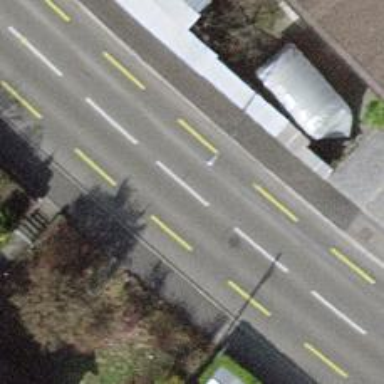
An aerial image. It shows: Tertiary road with asphalt surface. There are sidewalks on both sides and cycle lane.